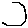
Label: hexagon